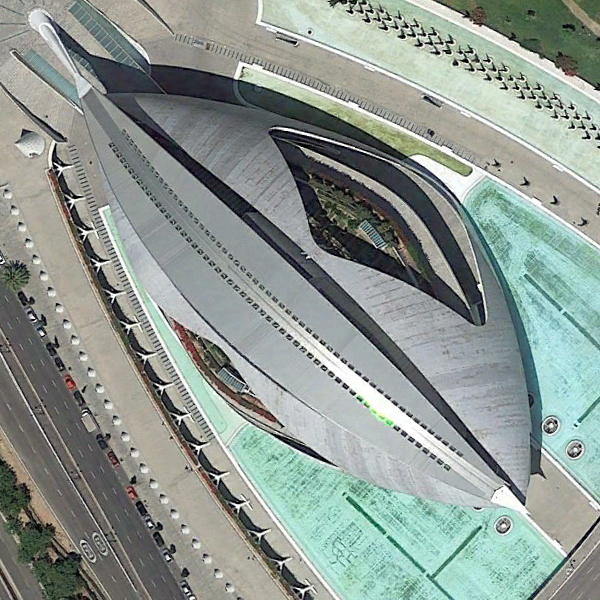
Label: Center